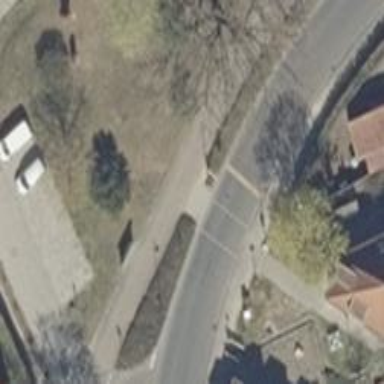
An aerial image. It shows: Unmarked crossing on the road.